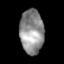
Tissue: lung
Cell type: Epithelial cells
Senescence score: 0.1548
Nuclear area (px): 1032
Mean DAPI intensity: 143.443